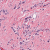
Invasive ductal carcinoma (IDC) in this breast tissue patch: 1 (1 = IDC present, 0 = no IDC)